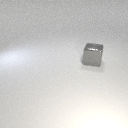
large gray metal cube